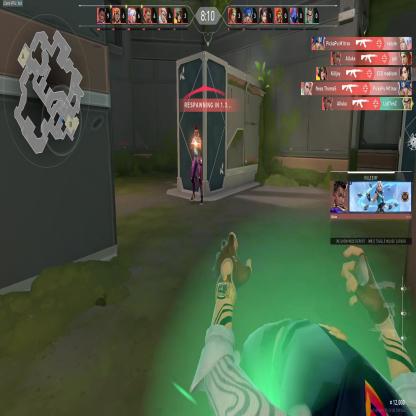
Label: enemy